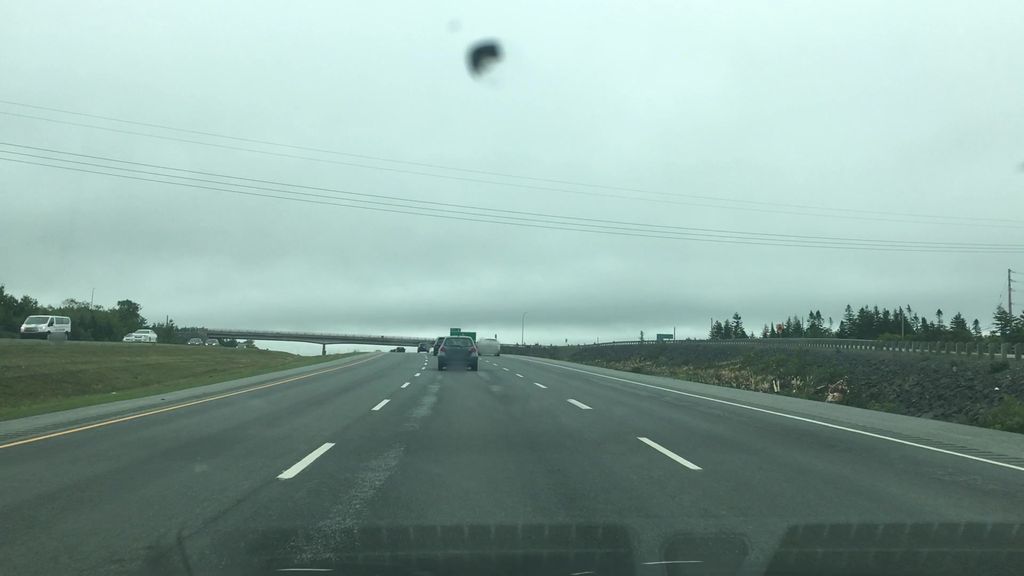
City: halifax